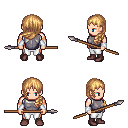
a pixel art fantasy rpg character, male body template, human, light skin, steel chest armor, white pants, light blonde left-swept hairstyle, white cloth bracers, maroon shoes, spear, four views (front, back, left, right), 2x2 character sprite sheet, small pixel art, hard edges, no anti-aliasing